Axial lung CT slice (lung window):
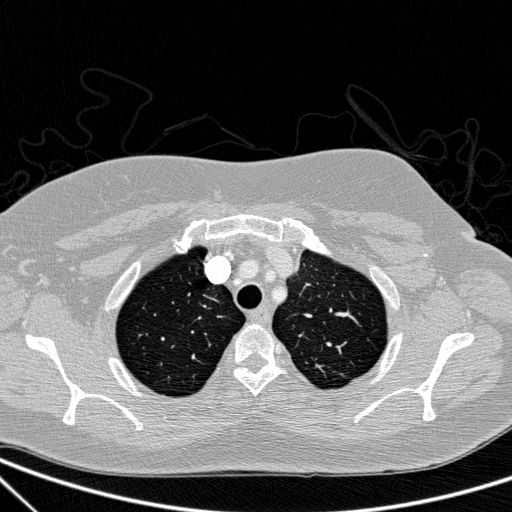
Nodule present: no